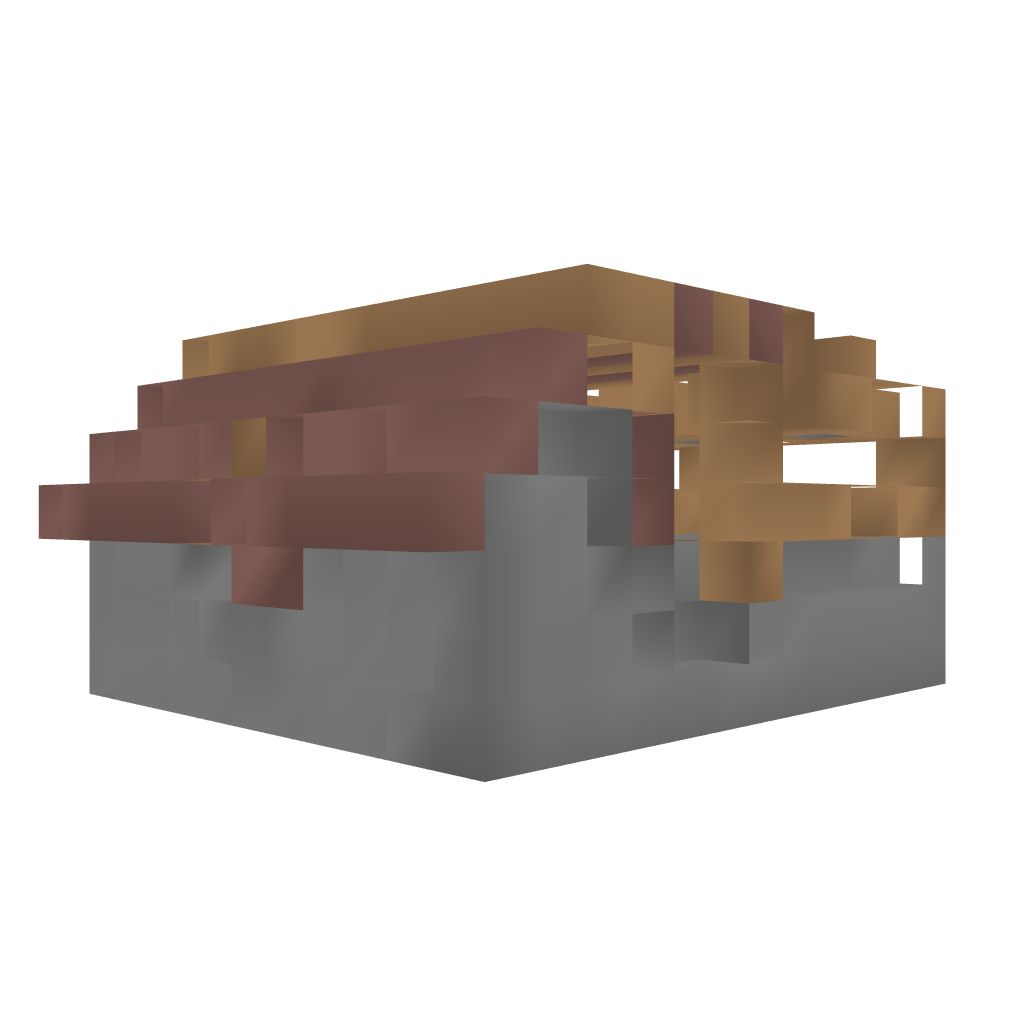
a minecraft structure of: Assist Farm bad low quality